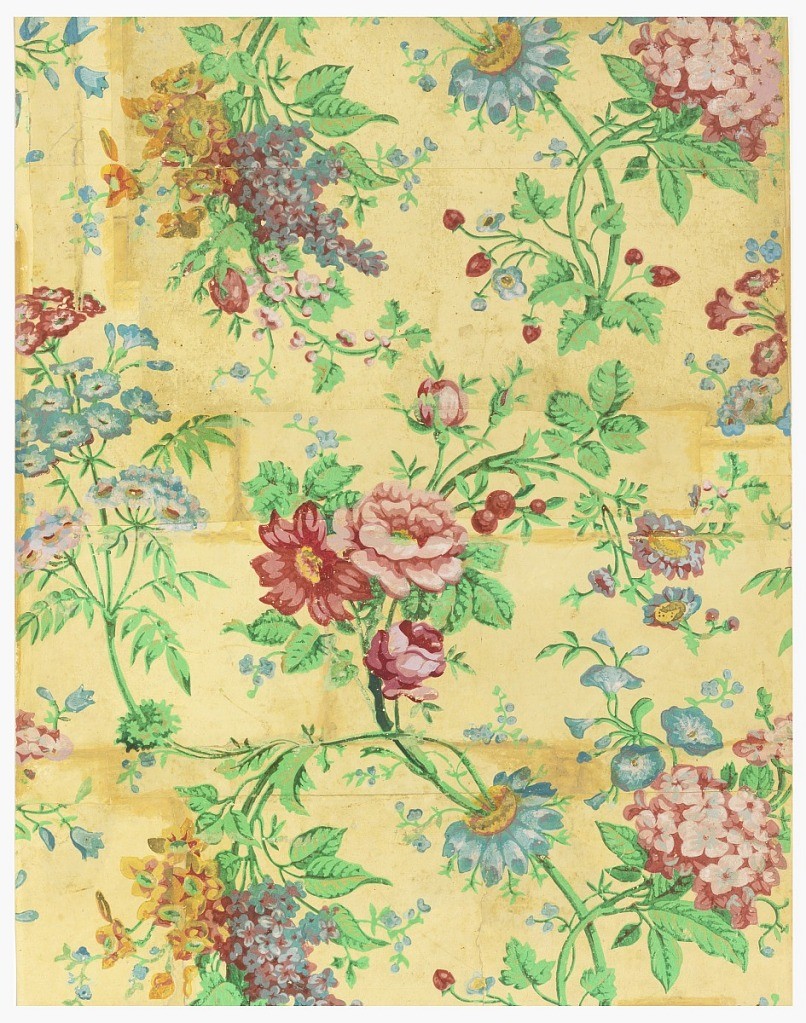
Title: Sidewall
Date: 1790–1800
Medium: Block-printed paper, handmade paper
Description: Vertical rectangle, with serpentine sprays of lilac and other flowers printed in bright colors, on cream ground.